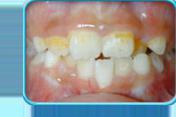
Condition: Tooth Discoloration